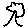
Label: tree